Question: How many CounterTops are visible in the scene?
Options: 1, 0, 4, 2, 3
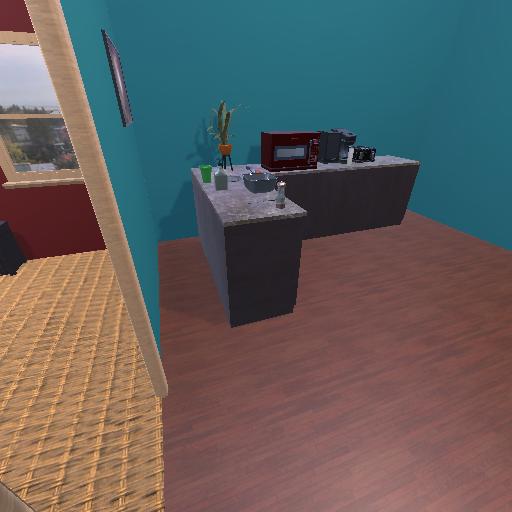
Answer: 1